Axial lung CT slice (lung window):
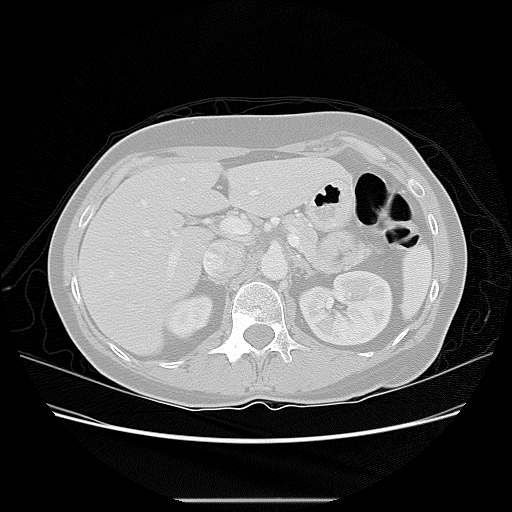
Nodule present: no